高二 · 解析几何
设抛物线 $y^{2}=8 x$ 的焦点为 $F$, 准线为 $l, P$ 为抛物线上一点, $P A \perp l, A$ 为垂足. 如果直线 $A F$ 的斜率为 $-\sqrt{3}$, 那么 $|P F|=(\quad)$
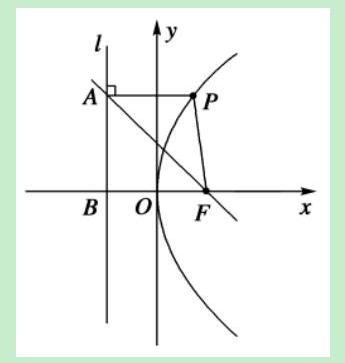
A. $4 \sqrt{3}$
B. 8
C. $8 \sqrt{3}$
D. 16
答案: B
解析: 解答: 如图, $K_{A F}=-\sqrt{3}, \therefore \angle A F O=60^{\circ}, \because|B F|=4, \therefore|A B|=4 \sqrt{3}$,

即 $P$ 点的纵坐标为 $4 \sqrt{3}, \therefore(4 \sqrt{3})^{2}=8 x, \therefore x=6, \therefore|P A|=8=|P F|$, 故选 B.

分析: 结合已知条件, 设抛物线 $y^{2}=8 x$ 的焦点为 $F$, 准线为 $l, P$ 为抛物线上一点, $P A \perp l$, $A$ 为垂足, 结合图像, 求解即可。